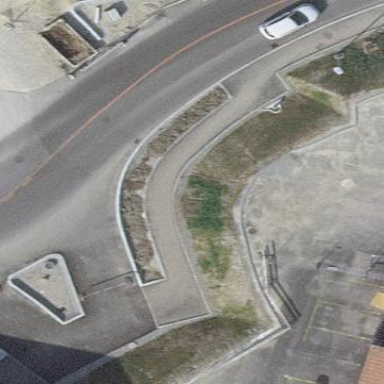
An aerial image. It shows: Grassy area with retaining wall.